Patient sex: M
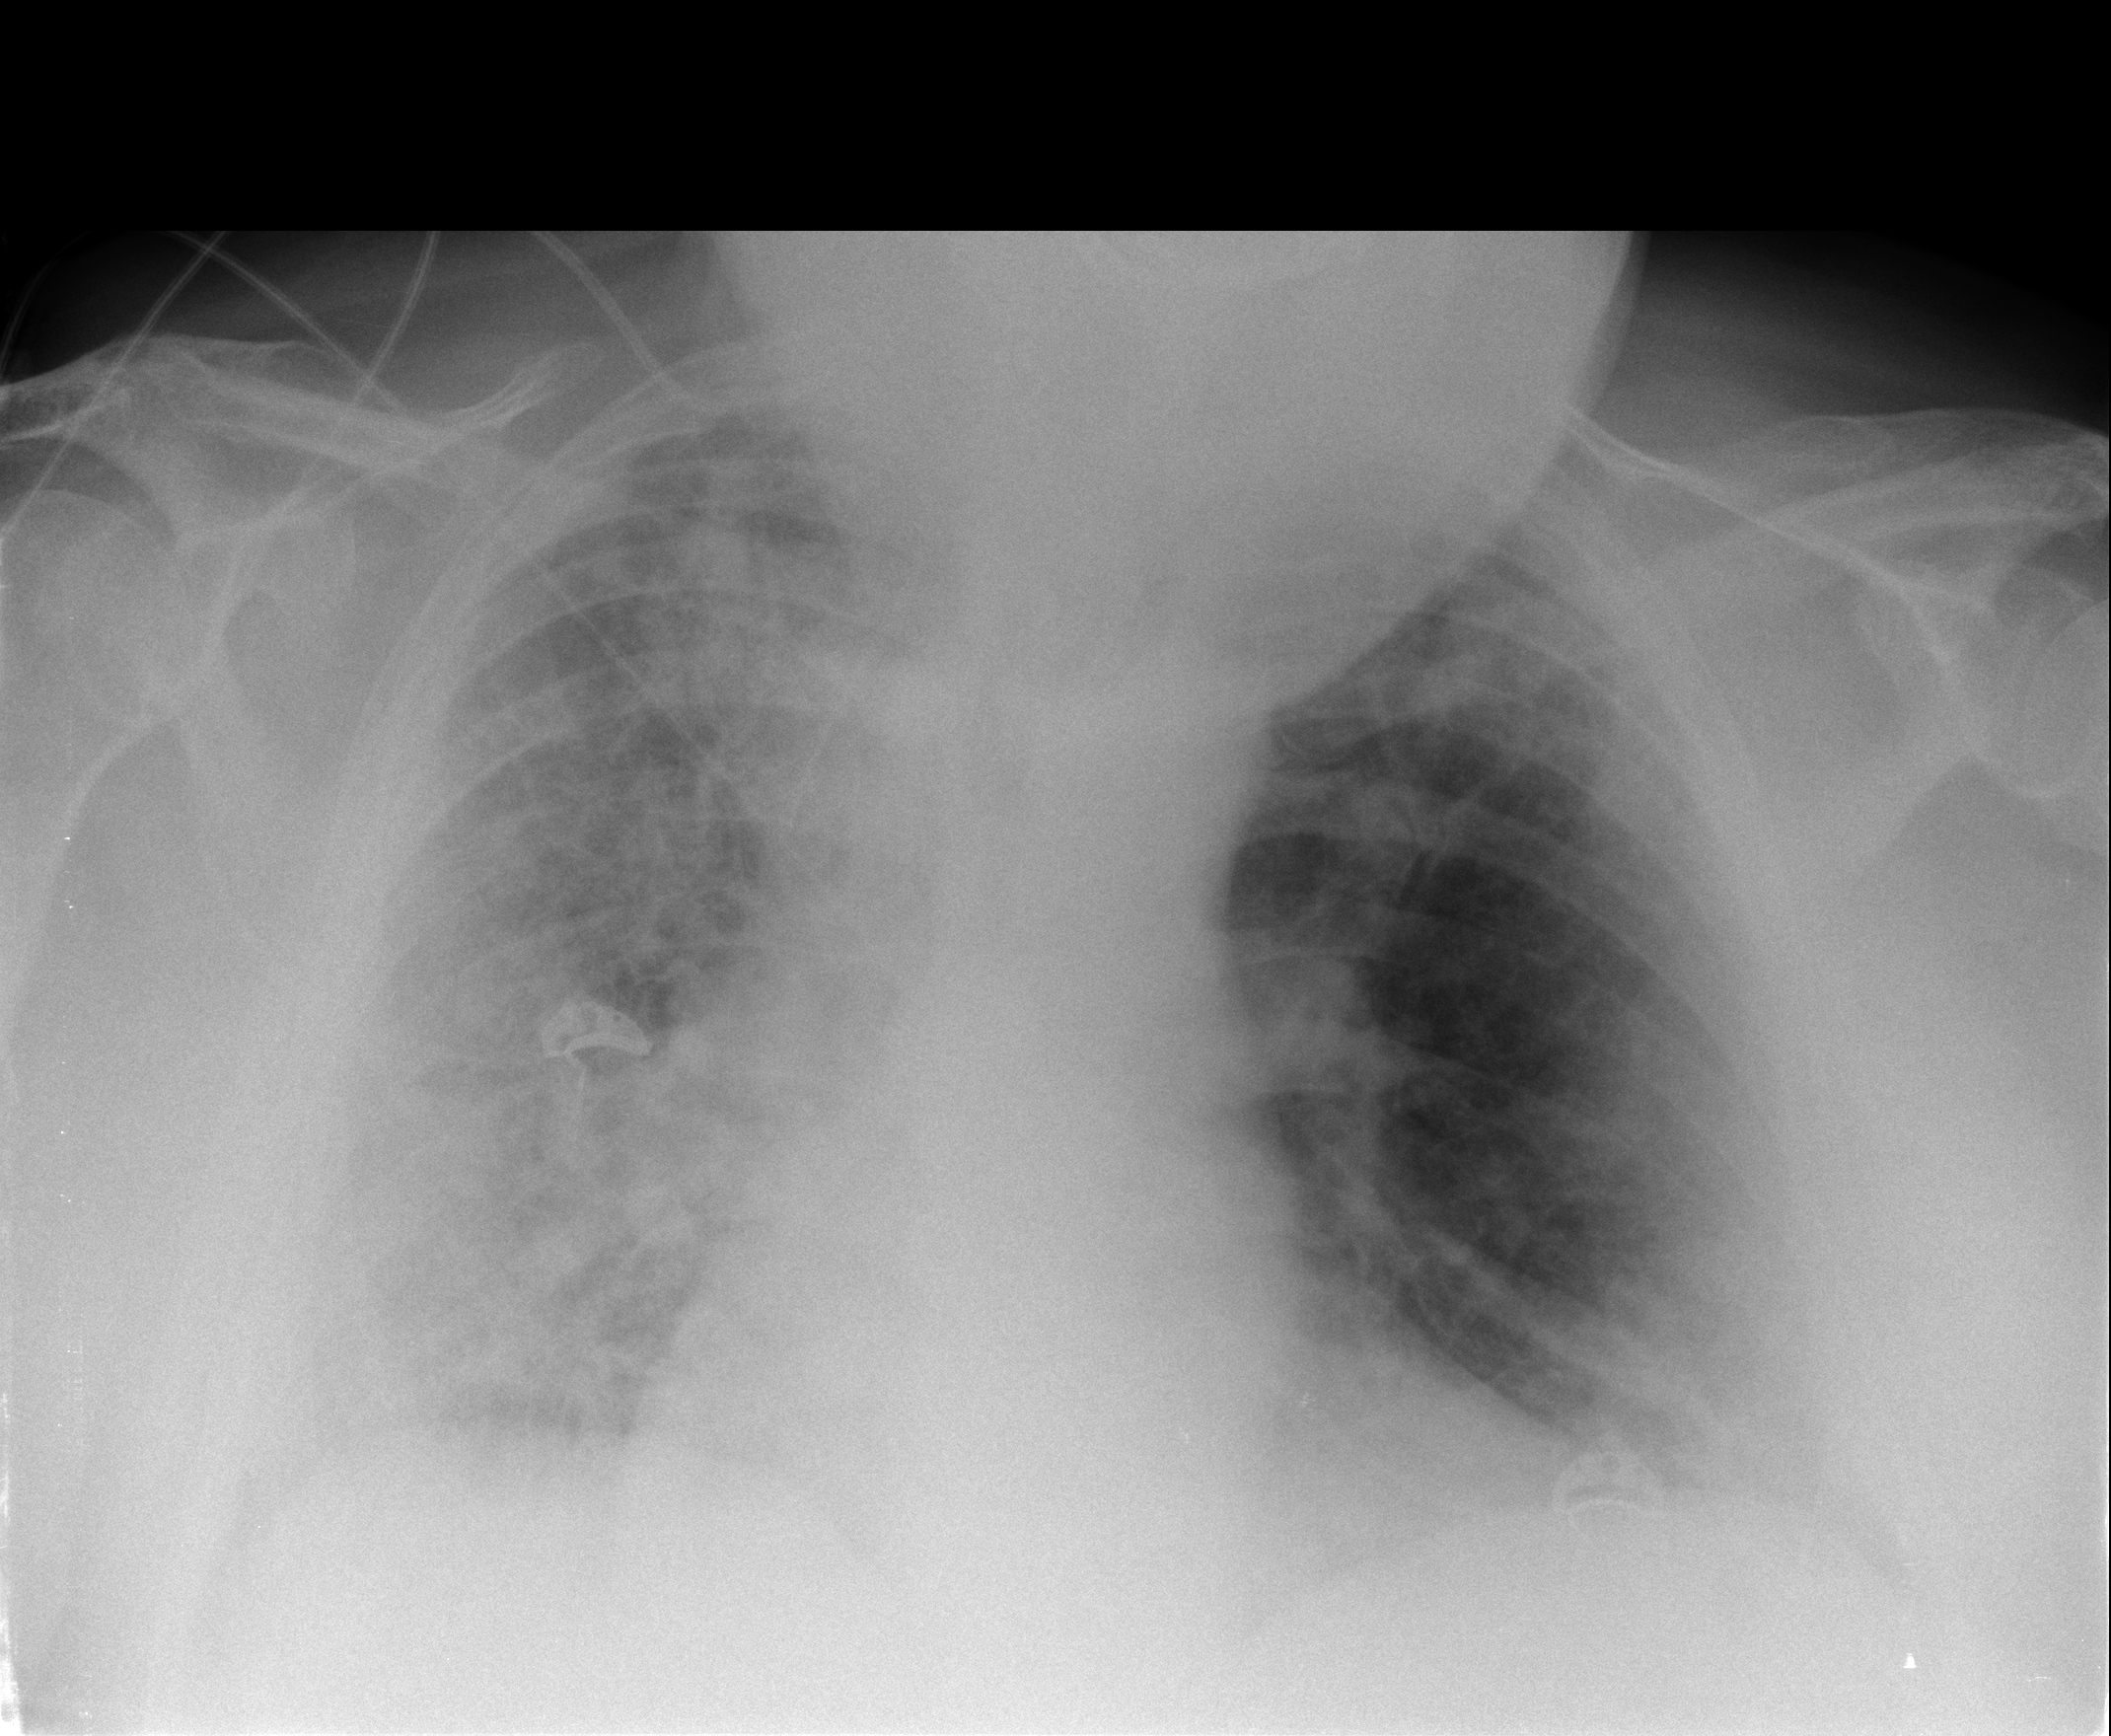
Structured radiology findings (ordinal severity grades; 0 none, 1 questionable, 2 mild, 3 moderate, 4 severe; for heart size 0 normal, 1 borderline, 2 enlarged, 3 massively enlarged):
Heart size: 1
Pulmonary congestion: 0
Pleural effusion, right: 2
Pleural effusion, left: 2
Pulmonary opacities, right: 4
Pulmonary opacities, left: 2
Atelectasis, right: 3
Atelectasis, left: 2